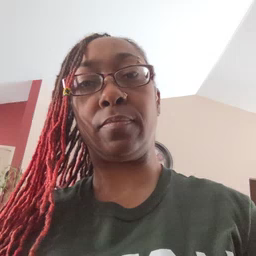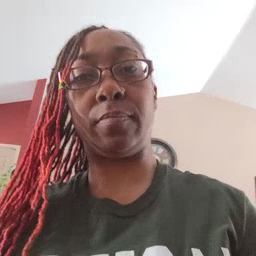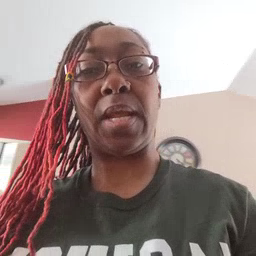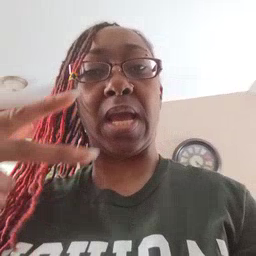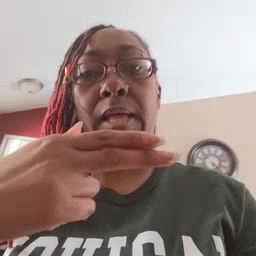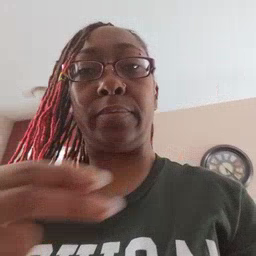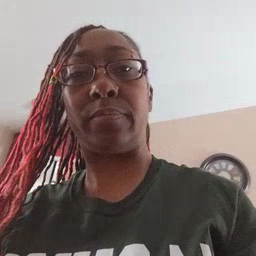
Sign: cut